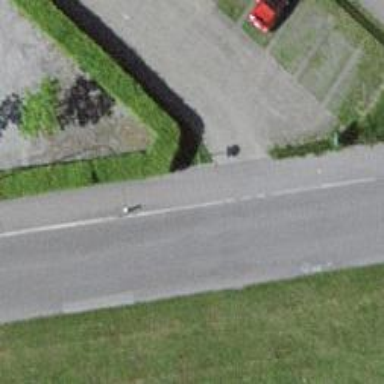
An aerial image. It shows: Hedge barrier.